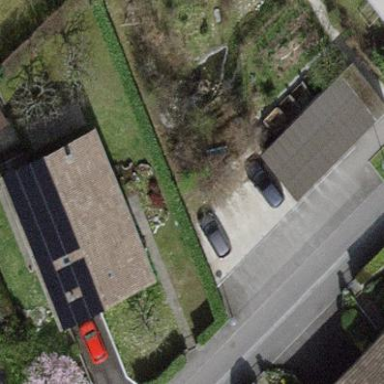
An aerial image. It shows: Garden enclosed by fence.